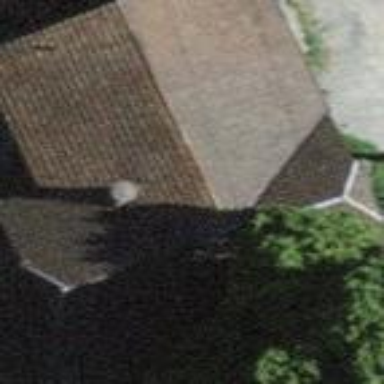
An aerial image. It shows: Barn.